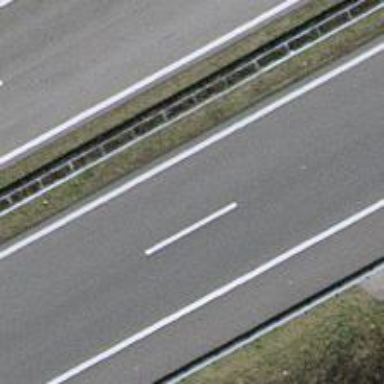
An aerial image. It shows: Asphalt motorway.